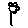
Label: flower